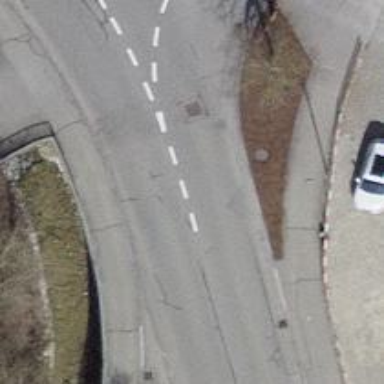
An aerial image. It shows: Smooth asphalt road in residential area.